Field crop: maize
Growth stage: 1
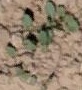
Species: convolvulus